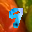
Label: 9